Aerial crown-view tile of a tropical tree (Barro Colorado Island, Panama), acquired 20250915:
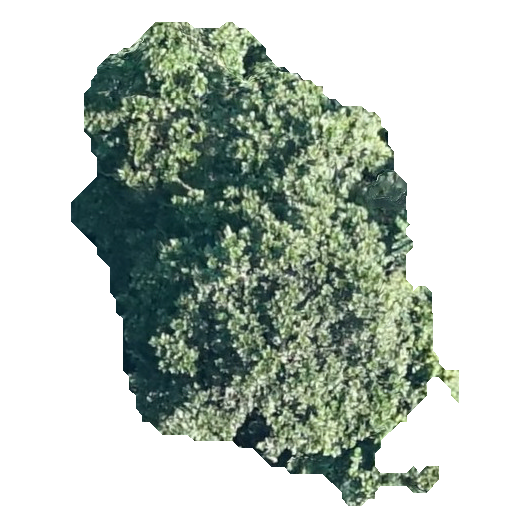
Species: Anacardium excelsum
GBIF accepted scientific name: Anacardium excelsum
Crown area: 173.117 m²